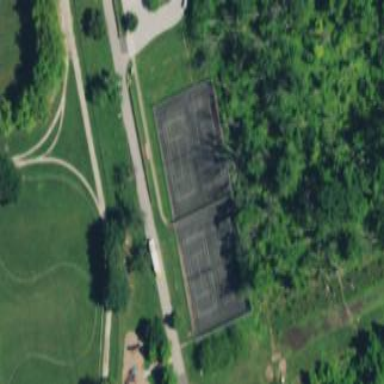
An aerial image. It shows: Tennis court in leisure pitch.